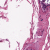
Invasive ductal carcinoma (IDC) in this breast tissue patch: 0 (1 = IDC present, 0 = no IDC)